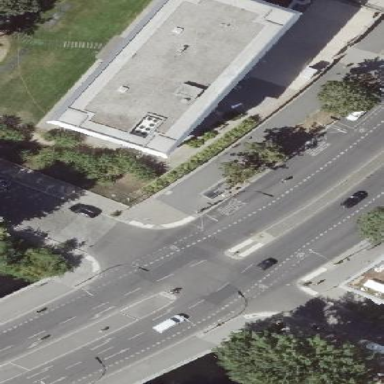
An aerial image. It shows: Embassy building.